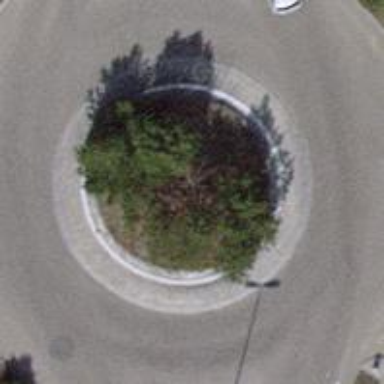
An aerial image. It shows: Tertiary road with asphalt surface leading to roundabout junction.